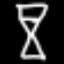
Label: hourglass